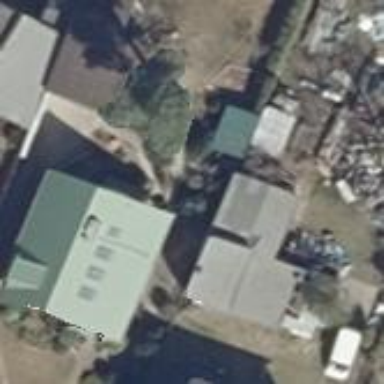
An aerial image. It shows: Detached building.